Question: So here I am facing a problem.I have only 25 instructions in my instruction set.(no multiply,divide,subtract, increment instruction).
now, I am trying to preform a binary division.My problem is, how can I know if the divisor is smaller then the dividend in order to subtract them both (in 2's compliment form)?
INSTRUCTION SET:

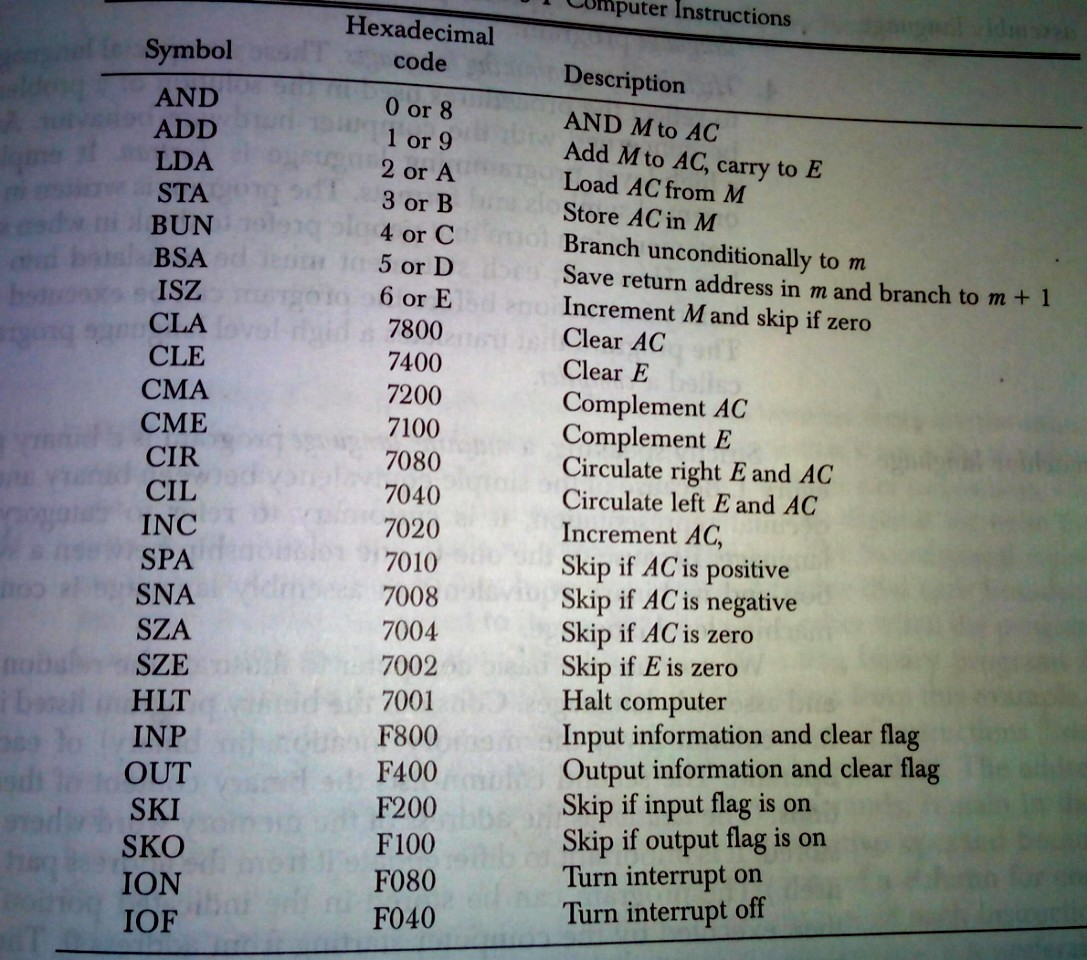
Answer: I'm assuming AC is a register (accumulator). So what you need is a SPA command while AC has the result of the subtraction of the two numbers. Or a SNA, depends on what you're subtracting from what.
Again, you don't have subtraction. Replace it with addition of one number and a negative of another. Negative is complement plus two, like Ferruccio said.
EDIT: SPA/SNA works by skipping the next command if the AC is positive/negative. So if you want to have an if statement with a nontrivial body, you'd want to put an Sxx followed by a BUN (branch unconditionally). If the condition is true, the branch is skipped, if the condition is false - branch is executed.
Note that it's an inversion of the conventional logic of assembly. Normally, it's "branch if condition is true"; on this machine, it's "branch if the condition is false".
For the record, your instruction set is deliberately stunted. Real life CPUs are more programmer friendly than that, even the RISC kind.